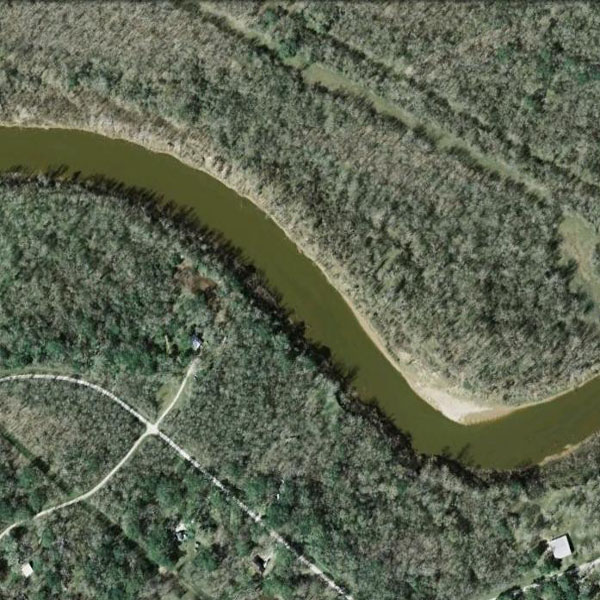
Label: River